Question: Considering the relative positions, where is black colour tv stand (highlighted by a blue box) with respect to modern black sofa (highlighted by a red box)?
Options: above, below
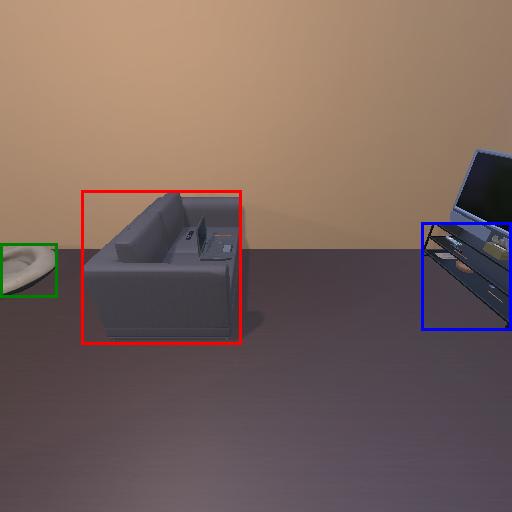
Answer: above